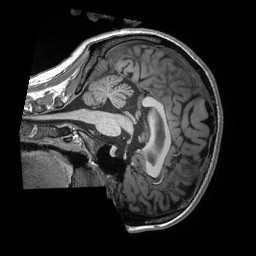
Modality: T1w
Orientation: sagittal
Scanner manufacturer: siemens
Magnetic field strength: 3 T
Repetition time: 2.3 s
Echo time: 0.00308 s